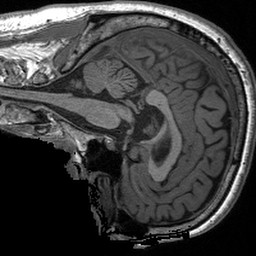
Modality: T1w
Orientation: sagittal
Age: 40
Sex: male